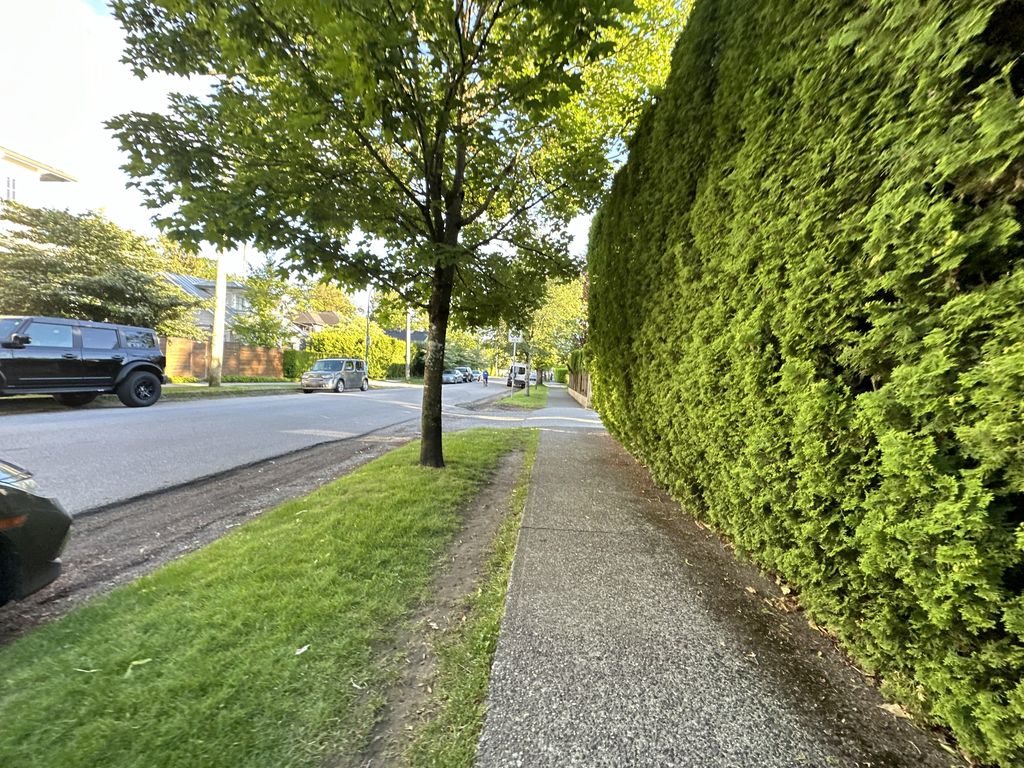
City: vancouver